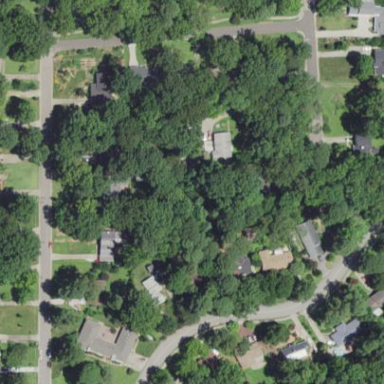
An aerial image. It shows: Residential area within neighborhood.